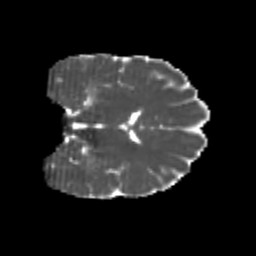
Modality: MD
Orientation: coronal
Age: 21
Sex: male
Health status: healthy
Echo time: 0.074 s